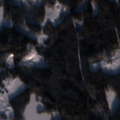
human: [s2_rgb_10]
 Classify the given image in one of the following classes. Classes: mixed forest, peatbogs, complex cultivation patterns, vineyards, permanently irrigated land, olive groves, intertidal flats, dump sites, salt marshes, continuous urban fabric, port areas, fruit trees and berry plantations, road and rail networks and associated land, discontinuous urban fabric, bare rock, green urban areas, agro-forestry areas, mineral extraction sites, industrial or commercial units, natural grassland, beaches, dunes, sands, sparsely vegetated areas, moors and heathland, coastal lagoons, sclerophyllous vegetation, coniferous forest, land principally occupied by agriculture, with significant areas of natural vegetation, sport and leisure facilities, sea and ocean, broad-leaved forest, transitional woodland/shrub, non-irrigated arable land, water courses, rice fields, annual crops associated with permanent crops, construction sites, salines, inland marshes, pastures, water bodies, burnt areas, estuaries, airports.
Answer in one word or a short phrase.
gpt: coniferous forest, mixed forest